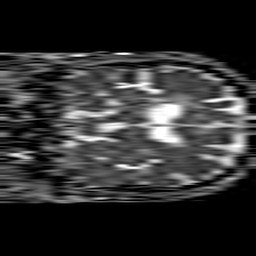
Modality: ADC
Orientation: coronal
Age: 59
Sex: male
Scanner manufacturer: philips
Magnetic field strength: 1.5 T
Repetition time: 4.6 s
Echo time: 0.08631 s